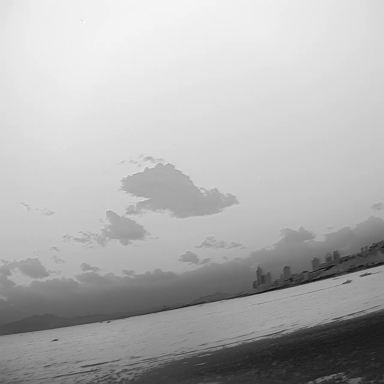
There is a canoe in the infrared image.